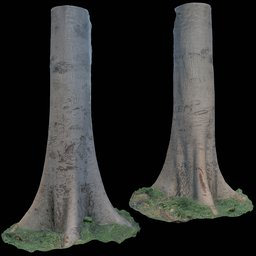
Label: nature